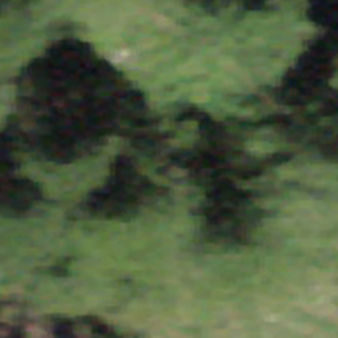
Label: other